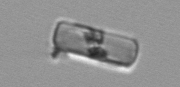
Label: Guinardia_delicatula